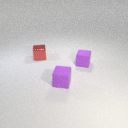
small purple rubber cube to the right of small purple rubber cube